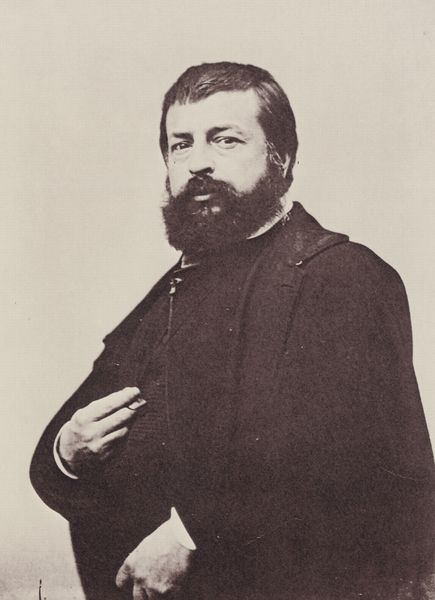
Titel: Jean Louis Ernest Meissonnier
Künstler: Atelier Nadar
Institution: unbekannt
Schlagwörter: dunkel, hand, kopf, mann, umhang, weiß, gelb, finger, frisur, geste, grau, haar, hintergrund, mund, nase, ohr, schwarz, stirn, blick, beige, bart, hemd, jacke, schnurrbart, augen, gesicht, kleidung, kragen, stehen, vollbart, bildnis, herr, hände, portrait, porträt, auge, geistlicher, haare, mantel, schnur, schnüre, stehend, augenbrauen, knopf, lippe, lippen, ohren, schulter, wangen, haltung, creme, kette, monochrom, vergilbt, ausdruck, sepia, dick, füllig, ernst, brauen, pupillen, uhr, bauch, augenbraue, knöpfe, revers, tränensäcke, weste, ring, foto, fotografie, photographie, schwarzweiss, scharz, brille, ketten, backenbart, orden, bekleidung, photo, uhrenkette, gekämmt, halbfigurig, halbprofil, untersicht, priester, segen, mönch, beleibt, taschenuhr, cape, erinnerung, fotographie, aufnahme, unterlippe, fot, standbild, kapuze, professor, geischt, formatfüllend, nadar, fingerhut, courbet, öse, wollmantel, handhaltung, kete, augenfalten, portrt, porträt mann fotografie, mantels, manzel, fingerschutz, fingerkappe